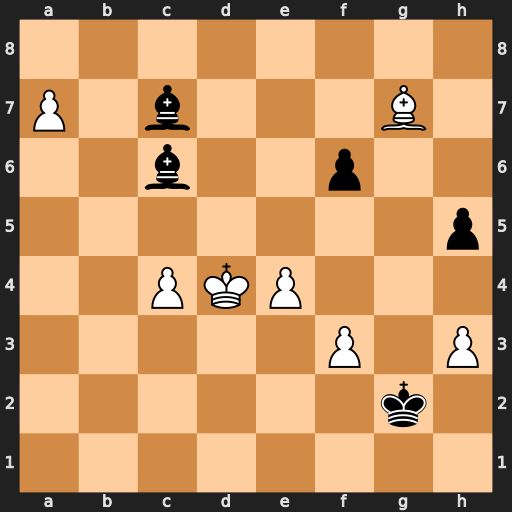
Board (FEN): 8/P1b3B1/2b2p2/7p/2PKP3/5P1P/6k1/8
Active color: w
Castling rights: -
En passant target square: -
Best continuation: Kc5 Ba8 Bxf6